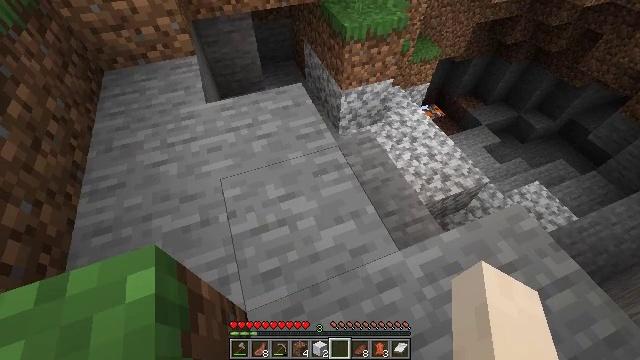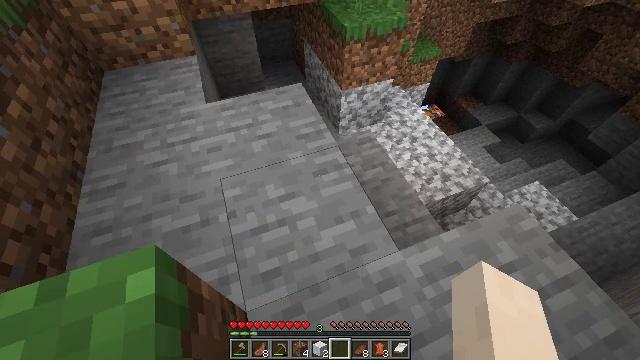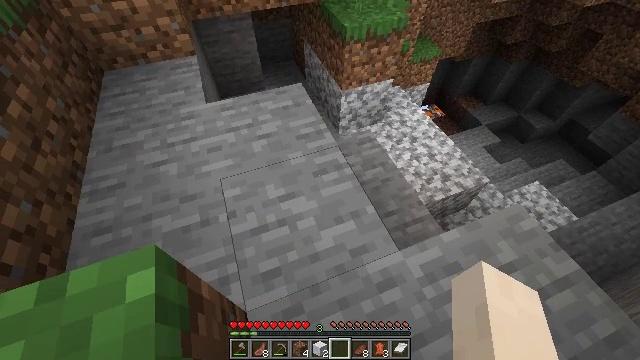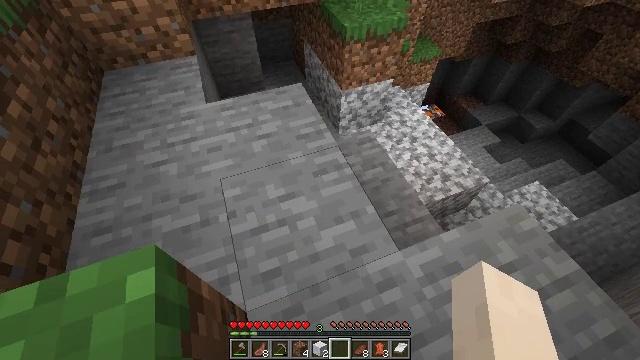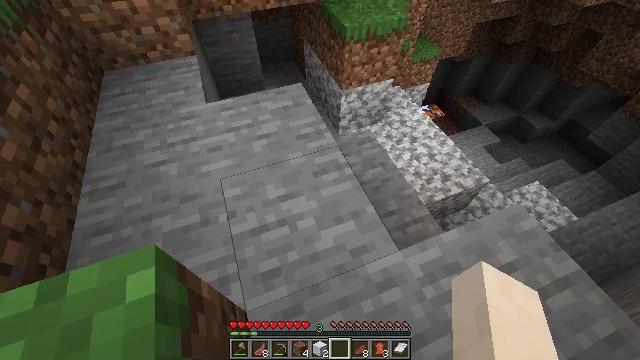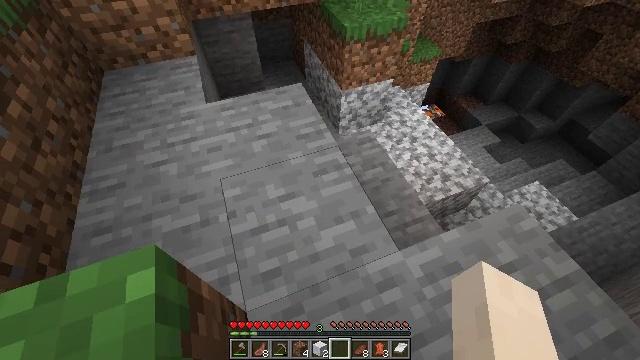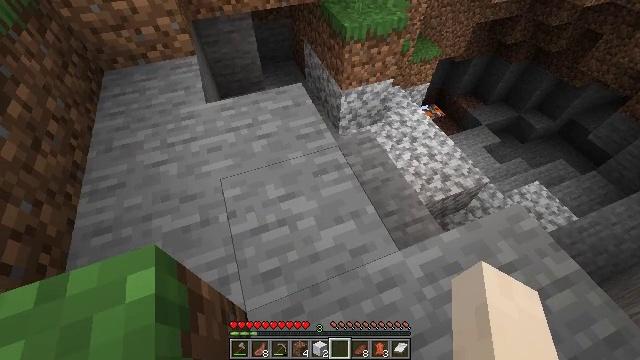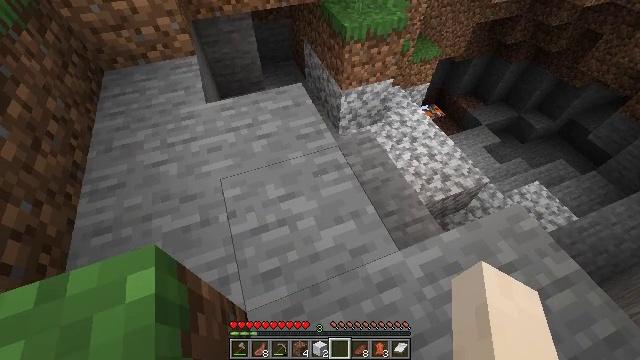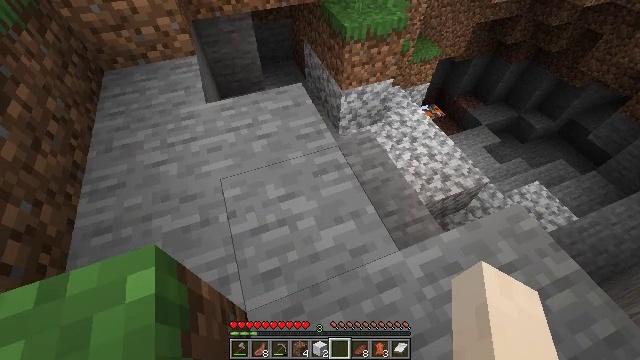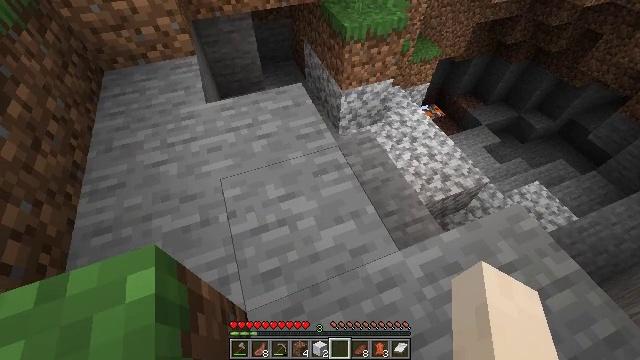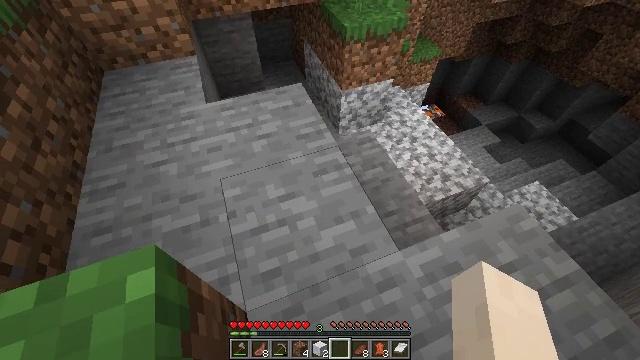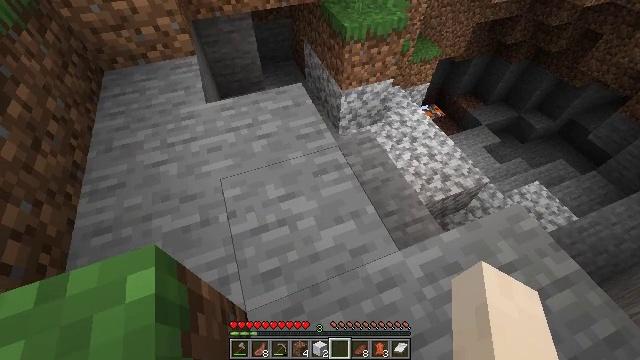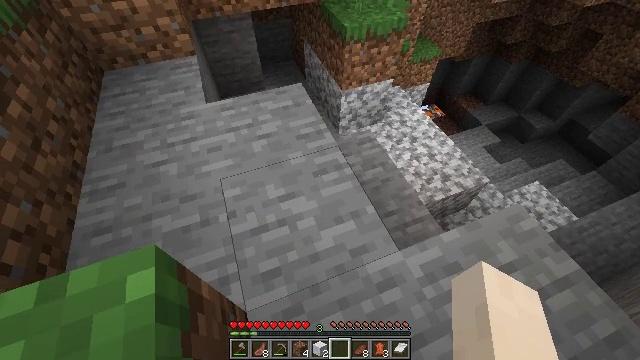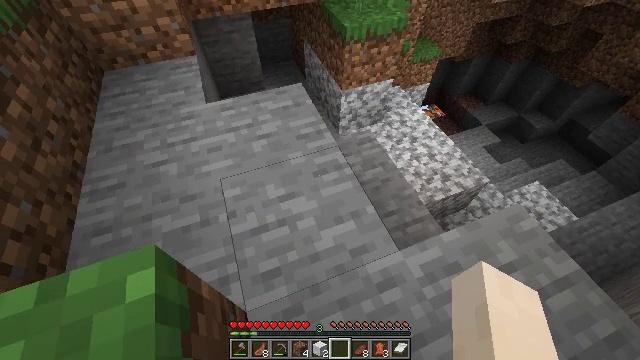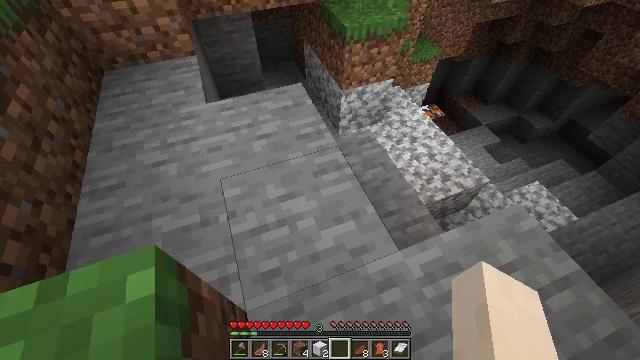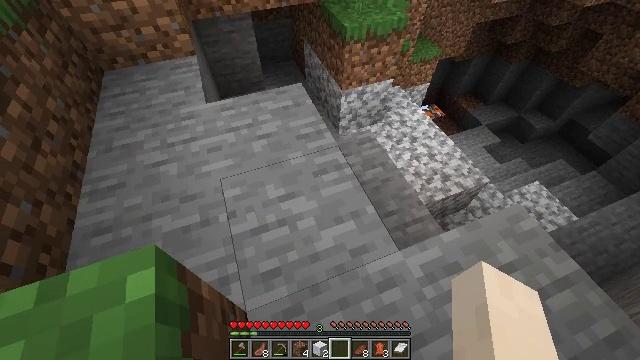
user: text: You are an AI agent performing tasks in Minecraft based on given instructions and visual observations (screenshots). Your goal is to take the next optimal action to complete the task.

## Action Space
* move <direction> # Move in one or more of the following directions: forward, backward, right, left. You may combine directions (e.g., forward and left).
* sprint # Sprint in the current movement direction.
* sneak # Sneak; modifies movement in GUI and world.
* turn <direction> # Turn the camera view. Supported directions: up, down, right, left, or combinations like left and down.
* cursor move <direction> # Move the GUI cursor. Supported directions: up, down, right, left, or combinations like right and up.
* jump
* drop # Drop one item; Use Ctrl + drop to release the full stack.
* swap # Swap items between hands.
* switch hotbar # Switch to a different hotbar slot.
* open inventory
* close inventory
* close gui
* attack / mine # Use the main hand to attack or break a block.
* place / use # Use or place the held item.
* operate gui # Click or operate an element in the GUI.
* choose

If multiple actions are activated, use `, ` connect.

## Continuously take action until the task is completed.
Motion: motion action
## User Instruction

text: Destroy the campfire carefully.
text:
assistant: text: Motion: no_op
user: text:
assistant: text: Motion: no_op
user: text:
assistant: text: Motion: no_op
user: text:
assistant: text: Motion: no_op
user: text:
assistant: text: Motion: no_op
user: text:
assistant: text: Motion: no_op
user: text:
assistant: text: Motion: no_op
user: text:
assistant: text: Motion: no_op
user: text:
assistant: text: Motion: no_op
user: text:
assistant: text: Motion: no_op
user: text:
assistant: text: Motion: no_op
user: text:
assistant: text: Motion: no_op
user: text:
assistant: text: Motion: use / place
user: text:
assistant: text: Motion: use / place
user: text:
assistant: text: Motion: use / place
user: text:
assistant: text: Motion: use / place
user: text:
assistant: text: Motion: use / place
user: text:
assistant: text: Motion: turn right and up, use / place
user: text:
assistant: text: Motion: turn right and up
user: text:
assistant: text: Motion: turn right and up
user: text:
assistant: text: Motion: turn right and up
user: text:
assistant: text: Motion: turn right and up
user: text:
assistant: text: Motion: turn right and up
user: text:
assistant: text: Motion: turn right and up
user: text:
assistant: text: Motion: use / place
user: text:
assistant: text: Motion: use / place
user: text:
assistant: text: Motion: use / place
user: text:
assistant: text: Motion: use / place
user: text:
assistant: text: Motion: use / place
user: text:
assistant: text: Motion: use / place